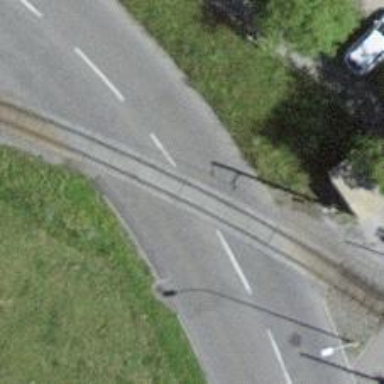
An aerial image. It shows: Railway level crossing.